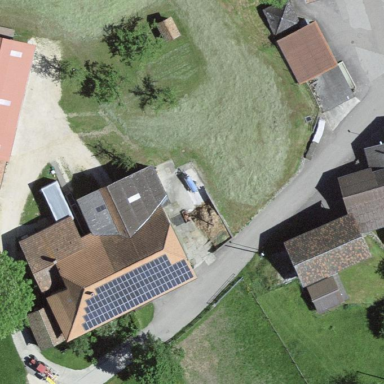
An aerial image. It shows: Farmyard area.